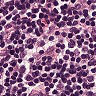
Metastatic tissue present: no